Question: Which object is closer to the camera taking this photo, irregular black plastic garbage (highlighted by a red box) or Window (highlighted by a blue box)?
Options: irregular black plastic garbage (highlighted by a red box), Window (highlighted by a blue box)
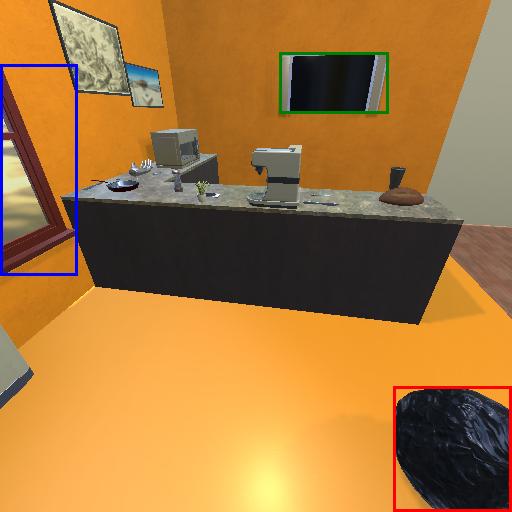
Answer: irregular black plastic garbage (highlighted by a red box)